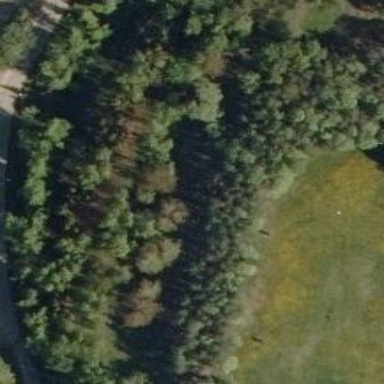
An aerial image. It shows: Hole for both regular golf and disc golf.